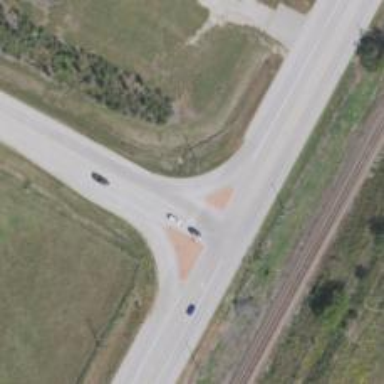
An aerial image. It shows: Trunk link highway.